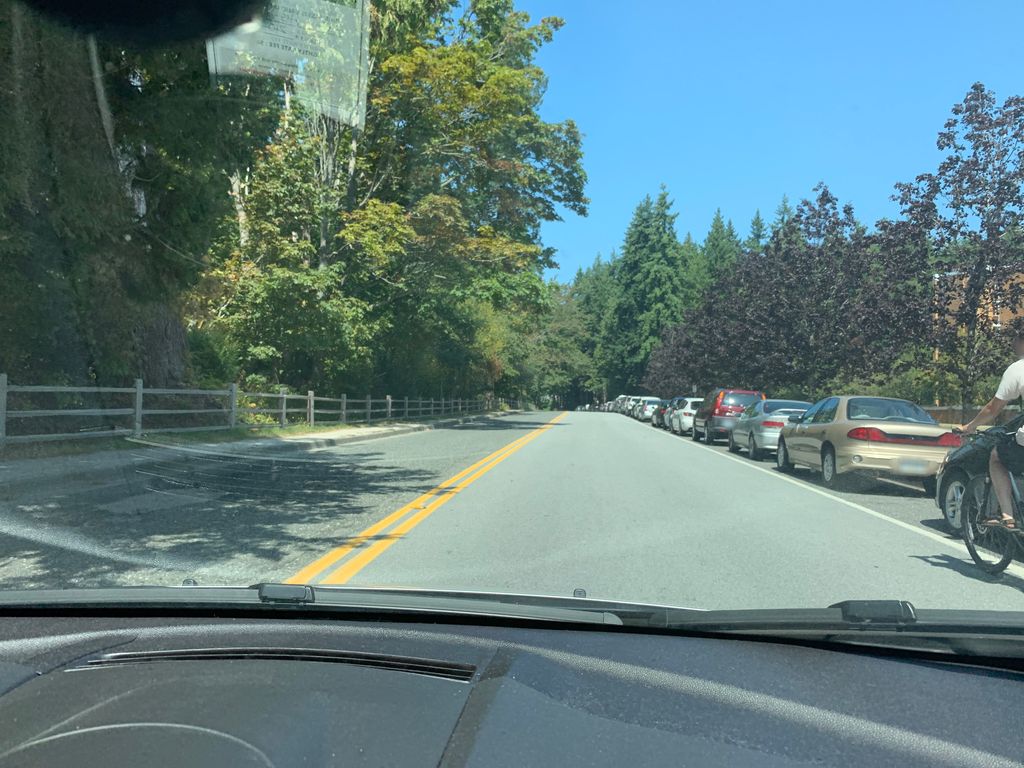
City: vancouver